Field crop: maize
Growth stage: 2
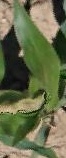
Species: maize